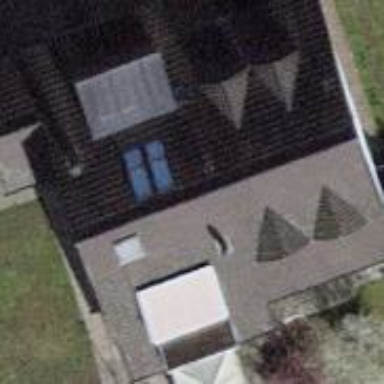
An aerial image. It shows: Building with tiled roof.